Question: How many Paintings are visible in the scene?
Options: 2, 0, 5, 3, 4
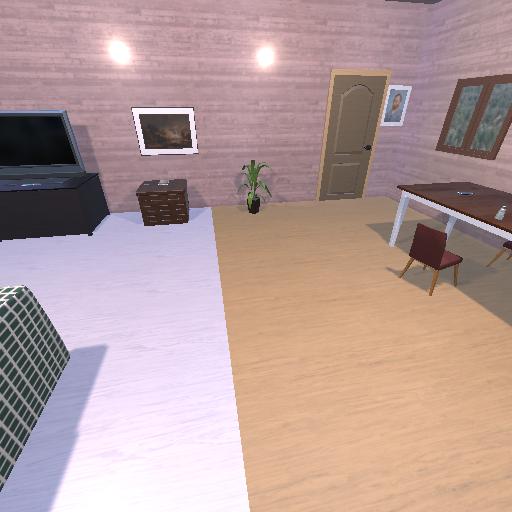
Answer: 2